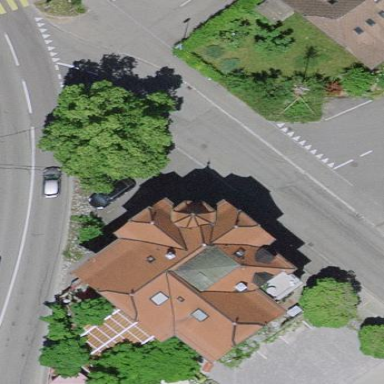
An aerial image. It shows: Restaurant in building.